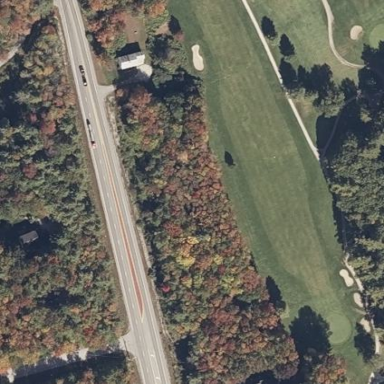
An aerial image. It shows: Grassy area designated as golf fairway.